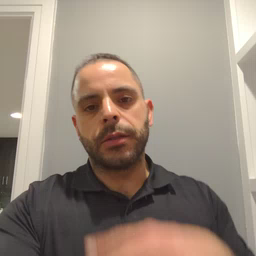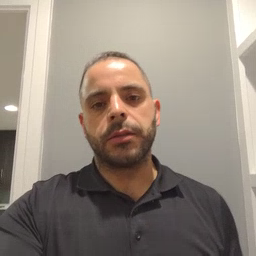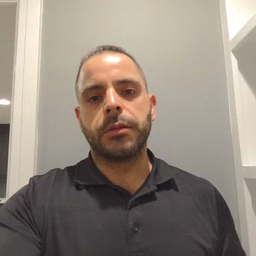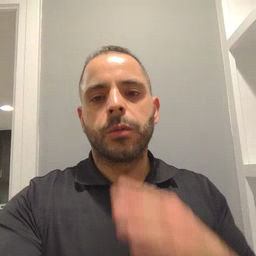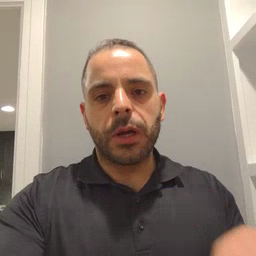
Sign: quiet